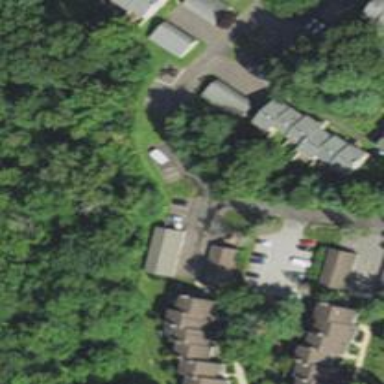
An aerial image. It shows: Residential driveway made of asphalt.